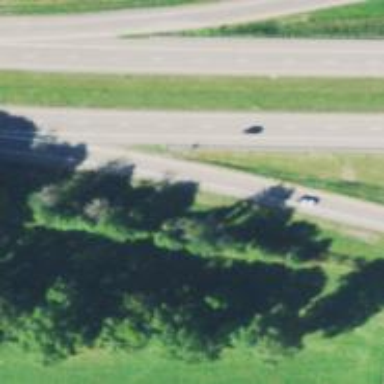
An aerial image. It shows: Trunk link highway.